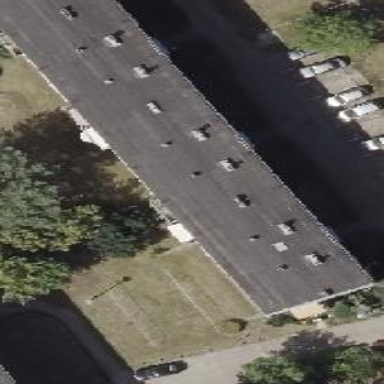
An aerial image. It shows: Flat-roofed apartment building with tar paper roofing.